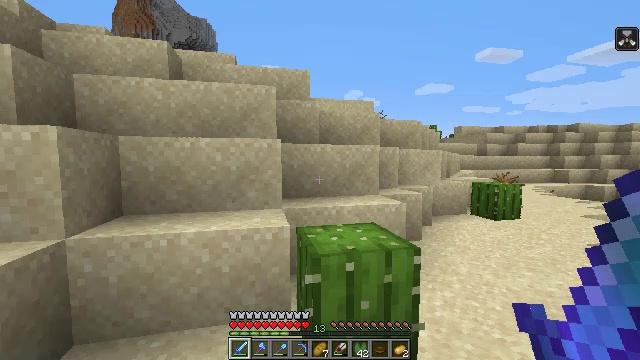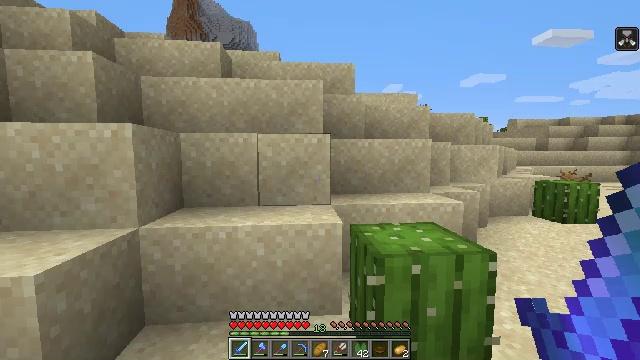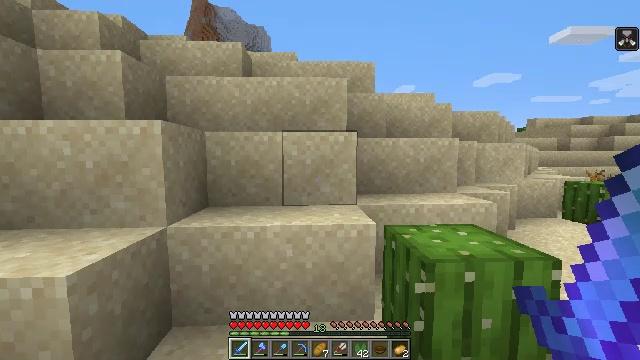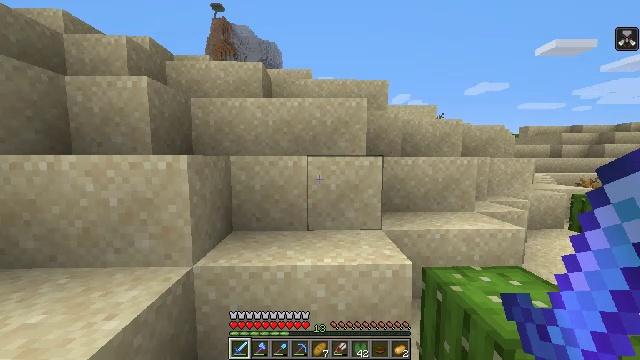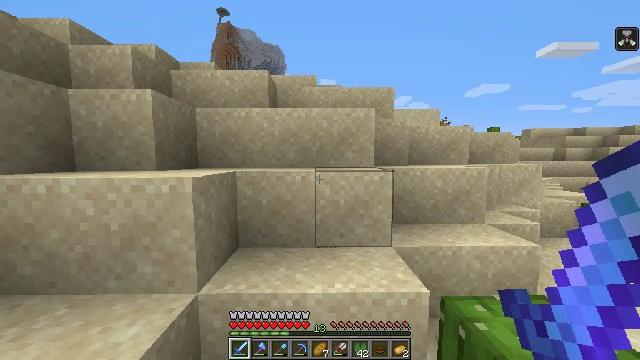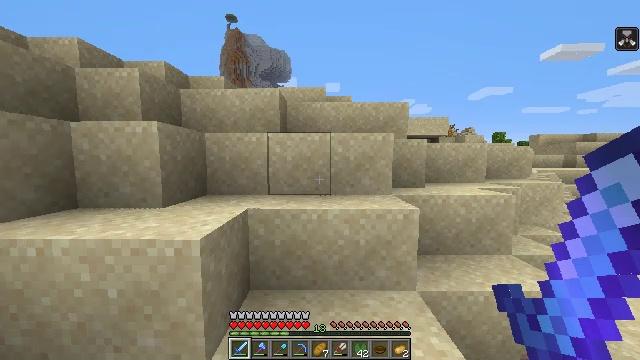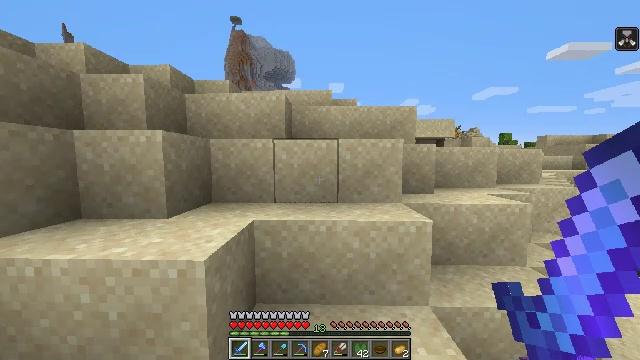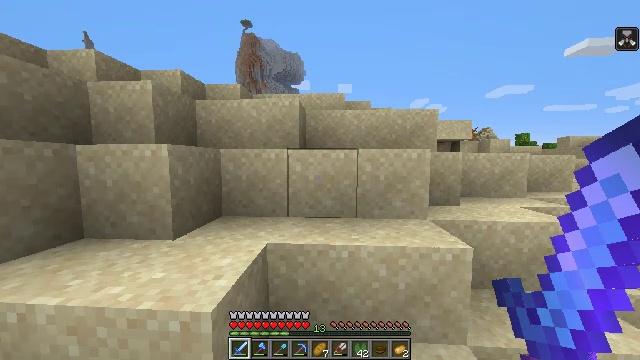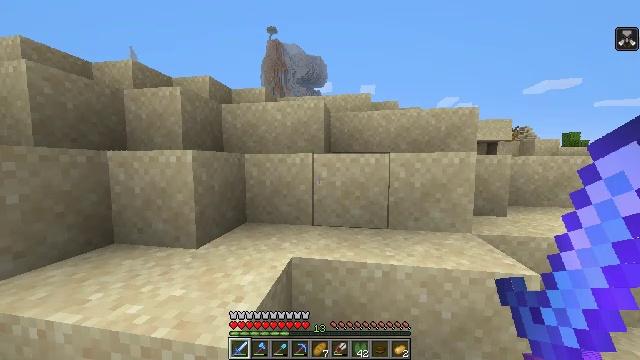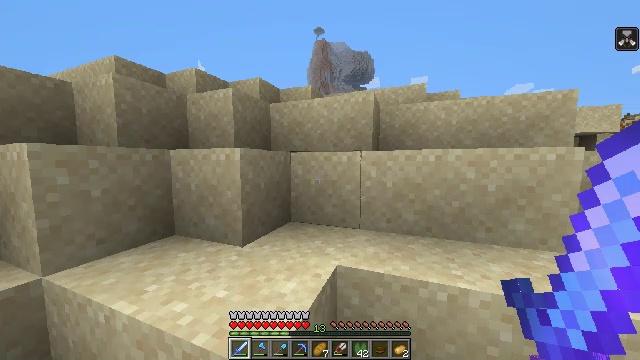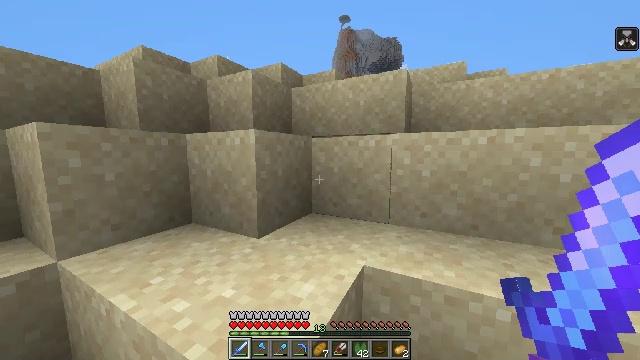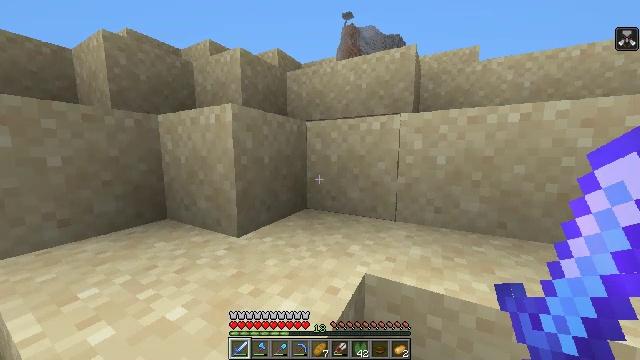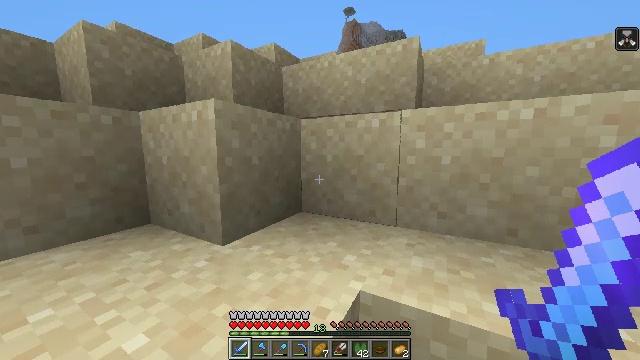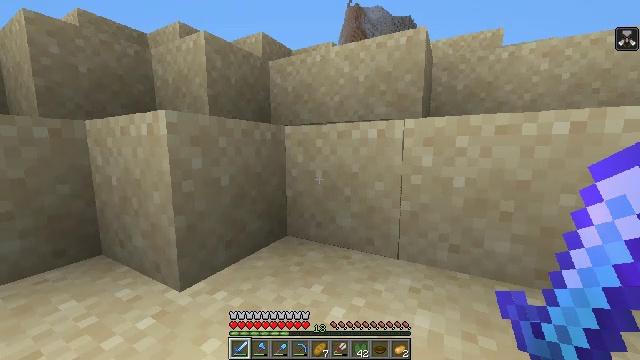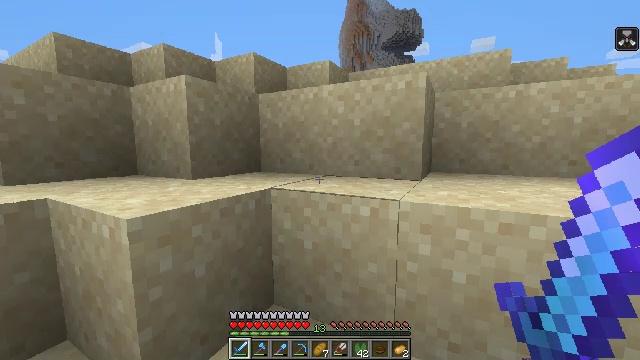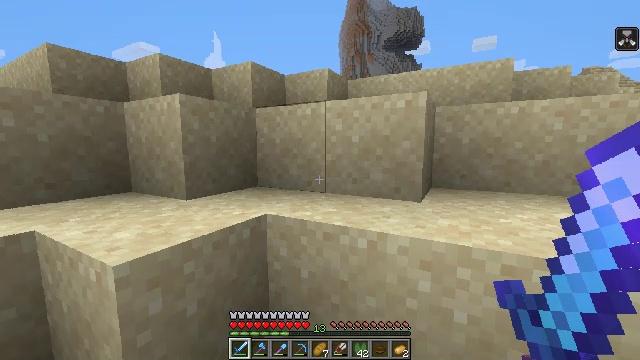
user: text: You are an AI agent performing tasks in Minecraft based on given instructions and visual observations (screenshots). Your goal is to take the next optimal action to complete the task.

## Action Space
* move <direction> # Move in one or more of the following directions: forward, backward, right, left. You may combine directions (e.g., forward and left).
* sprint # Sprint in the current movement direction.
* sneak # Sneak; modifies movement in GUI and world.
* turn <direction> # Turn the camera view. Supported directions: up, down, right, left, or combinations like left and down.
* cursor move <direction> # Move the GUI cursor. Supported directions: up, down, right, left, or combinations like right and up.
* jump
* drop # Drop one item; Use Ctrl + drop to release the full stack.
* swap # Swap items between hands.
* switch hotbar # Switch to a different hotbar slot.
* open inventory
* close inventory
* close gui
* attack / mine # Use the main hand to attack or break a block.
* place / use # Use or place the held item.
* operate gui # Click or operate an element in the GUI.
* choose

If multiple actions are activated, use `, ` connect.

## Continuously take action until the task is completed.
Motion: motion action
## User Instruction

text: Drop a bowl.
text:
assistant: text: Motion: move forward and move left, turn left
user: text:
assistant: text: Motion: move forward and move left, turn left
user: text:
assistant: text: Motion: move forward and move left, turn left, jump
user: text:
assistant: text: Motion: move forward and move left, jump
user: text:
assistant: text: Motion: move forward and move left, turn left, jump
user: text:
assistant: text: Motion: move forward, jump
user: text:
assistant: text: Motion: move forward, turn left, jump
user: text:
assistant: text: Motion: move forward, turn left, jump
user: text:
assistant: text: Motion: move forward, turn left, jump
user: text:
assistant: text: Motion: move forward and move left, turn left and down, jump
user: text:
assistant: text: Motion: move forward and move left, jump
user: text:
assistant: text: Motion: move forward and move left, jump
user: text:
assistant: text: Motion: move forward and move left, jump
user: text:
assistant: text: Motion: move forward and move left, jump
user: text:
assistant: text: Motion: move forward and move left, jump
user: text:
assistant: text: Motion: move forward and move left, jump
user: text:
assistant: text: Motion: move forward and move left, turn right, jump
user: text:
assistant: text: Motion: move forward and move left, turn right, jump
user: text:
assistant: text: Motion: move forward and move left, turn right, jump
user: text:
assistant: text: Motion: move forward and move left, turn right, jump
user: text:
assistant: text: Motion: move forward and move left, jump
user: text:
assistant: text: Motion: move forward and move left, jump
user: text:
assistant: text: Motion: move forward and move left, jump
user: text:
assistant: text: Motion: move forward and move left, jump
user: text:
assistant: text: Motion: move forward and move left, jump
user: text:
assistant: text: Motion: move forward and move left, jump
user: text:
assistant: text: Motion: move forward and move left, jump
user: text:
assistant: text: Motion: move forward and move left, jump
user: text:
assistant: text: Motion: move forward and move left, jump
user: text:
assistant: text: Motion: move forward and move left, jump